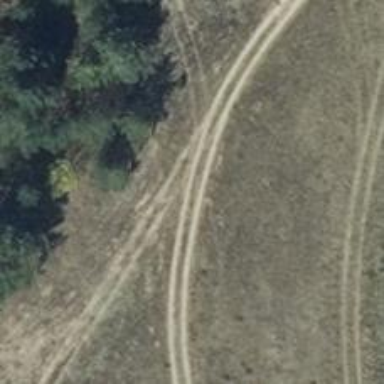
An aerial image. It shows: Track with sand surface of grade3 quality.